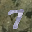
Label: 7